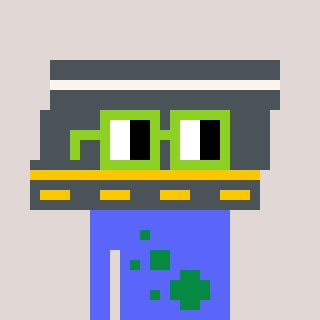
a pixel art character with square light green glasses, a road-shaped head and a purple-colored body on a warm background